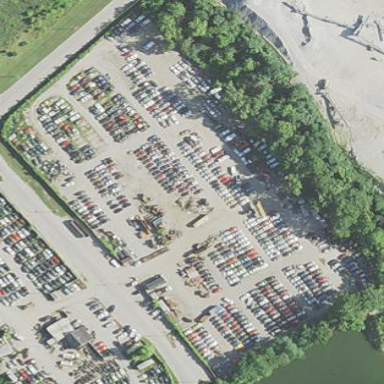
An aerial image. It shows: Industrial area designated as scrap yard.